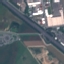
Land use / land cover: Highway